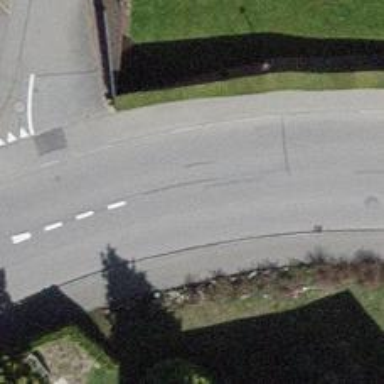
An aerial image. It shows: Tertiary road with sidewalks on both sides.